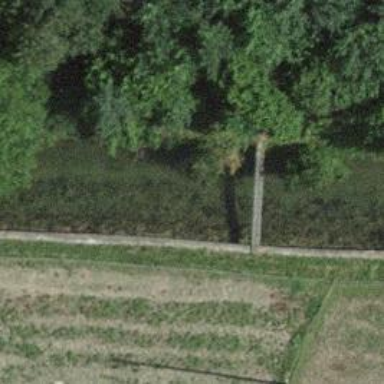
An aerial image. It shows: Path on bridge.